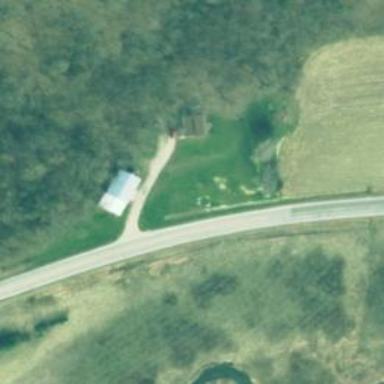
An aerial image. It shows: Driveway.